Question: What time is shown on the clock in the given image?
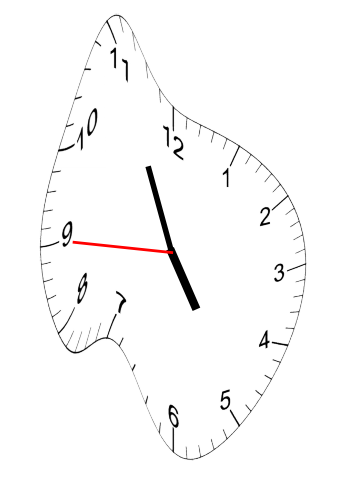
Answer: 04:55:45